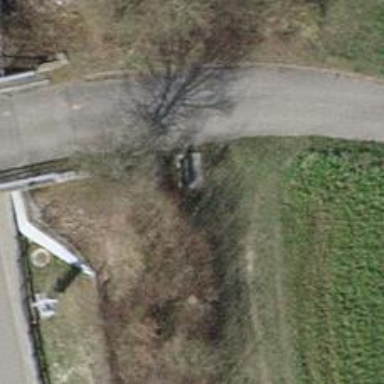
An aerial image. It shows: Bench for seating.